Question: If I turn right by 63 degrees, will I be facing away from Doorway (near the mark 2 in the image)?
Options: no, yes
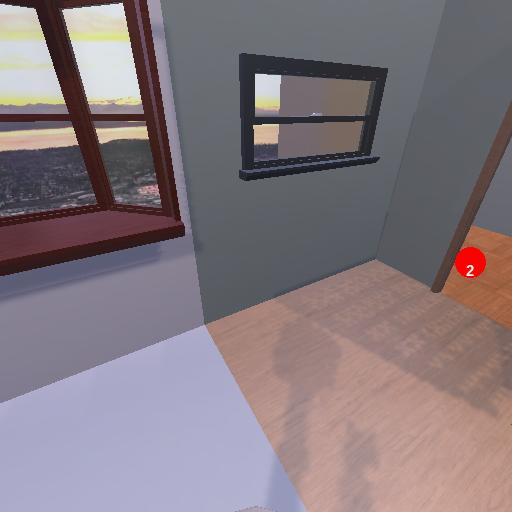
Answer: no